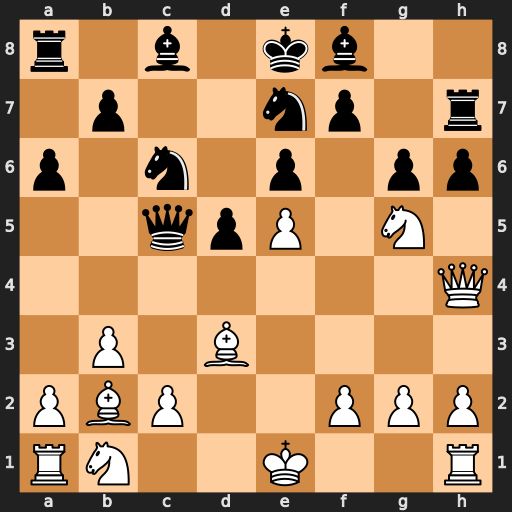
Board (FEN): r1b1kb2/1p2np1r/p1n1p1pp/2qpP1N1/7Q/1P1B4/PBP2PPP/RN2K2R
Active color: w
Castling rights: KQq
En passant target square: -
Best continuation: Nxh7 Qb4+ Qxb4